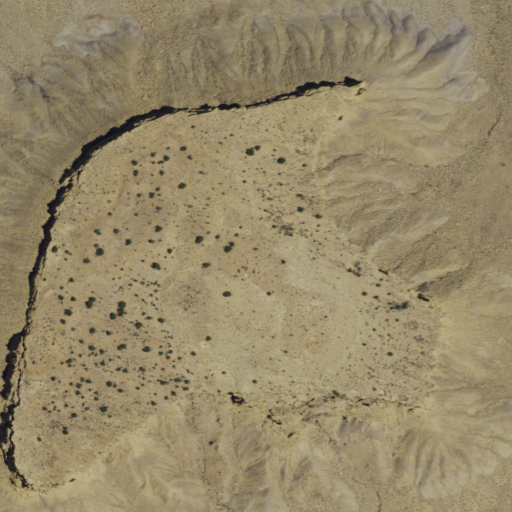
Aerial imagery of mountain in New Mexico named San Felipe Mesa containing only shrub